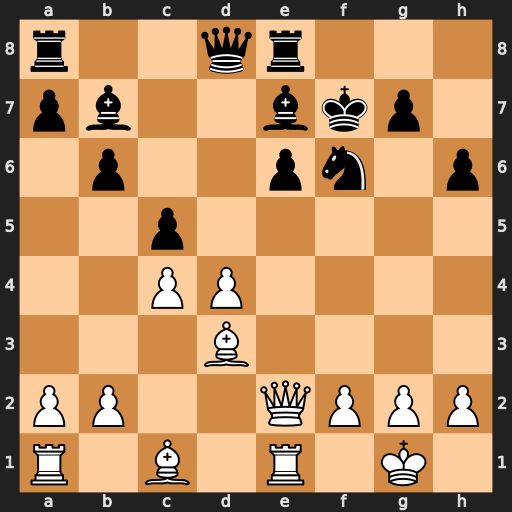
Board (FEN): r2qr3/pb2bkp1/1p2pn1p/2p5/2PP4/3B4/PP2QPPP/R1B1R1K1
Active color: w
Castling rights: -
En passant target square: -
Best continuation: Qxe6+ Kf8 Bg6 Bd5 cxd5